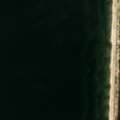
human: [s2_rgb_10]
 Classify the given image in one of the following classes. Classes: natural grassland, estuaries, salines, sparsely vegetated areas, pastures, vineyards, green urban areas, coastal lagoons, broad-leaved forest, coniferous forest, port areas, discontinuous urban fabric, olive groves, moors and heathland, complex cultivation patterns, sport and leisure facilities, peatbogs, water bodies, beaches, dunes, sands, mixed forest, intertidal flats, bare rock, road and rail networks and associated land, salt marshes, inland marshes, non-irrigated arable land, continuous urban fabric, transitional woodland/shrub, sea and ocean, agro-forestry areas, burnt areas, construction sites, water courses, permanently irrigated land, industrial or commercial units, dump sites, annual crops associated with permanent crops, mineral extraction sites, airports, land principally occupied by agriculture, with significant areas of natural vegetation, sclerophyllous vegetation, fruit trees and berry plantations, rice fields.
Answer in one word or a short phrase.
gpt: mixed forest, beaches, dunes, sands, sea and ocean